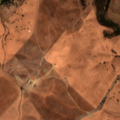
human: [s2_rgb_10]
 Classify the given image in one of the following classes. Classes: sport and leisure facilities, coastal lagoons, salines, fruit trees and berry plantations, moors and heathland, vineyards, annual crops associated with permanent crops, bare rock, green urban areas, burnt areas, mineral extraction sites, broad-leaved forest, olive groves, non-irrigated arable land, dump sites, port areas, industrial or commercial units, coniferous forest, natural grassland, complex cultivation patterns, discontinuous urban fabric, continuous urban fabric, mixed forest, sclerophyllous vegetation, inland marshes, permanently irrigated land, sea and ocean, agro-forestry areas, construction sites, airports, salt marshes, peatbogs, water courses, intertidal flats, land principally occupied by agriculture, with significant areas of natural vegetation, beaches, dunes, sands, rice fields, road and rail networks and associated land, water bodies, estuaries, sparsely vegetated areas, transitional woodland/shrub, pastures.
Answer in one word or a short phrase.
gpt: non-irrigated arable land, agro-forestry areas, transitional woodland/shrub